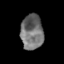
Tissue: skin
Cell type: Epithelial cells
Senescence score: 0.2844
Nuclear area (px): 772
Mean DAPI intensity: 112.523